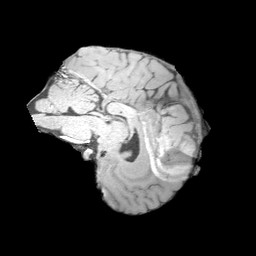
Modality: MP2RAGE
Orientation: sagittal